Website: apple-inc
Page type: customer-info-address
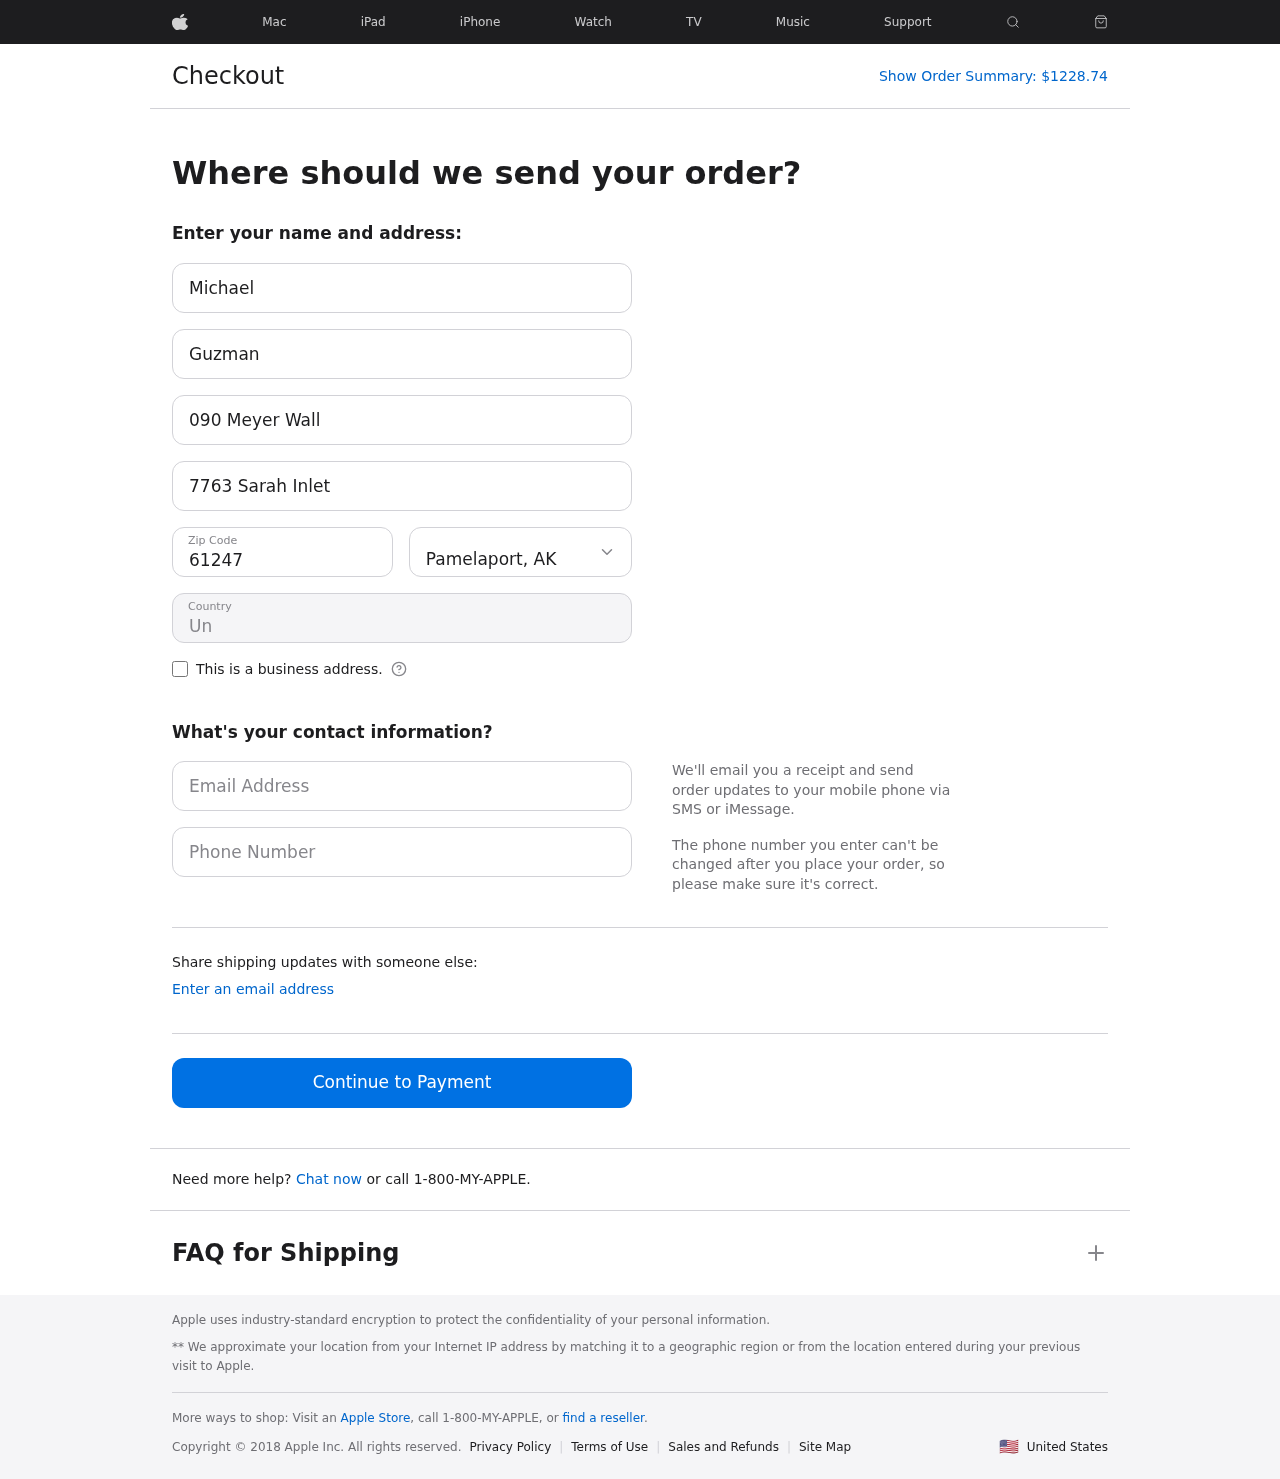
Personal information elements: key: PII_CITY_STATE
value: Pamelaport, AK
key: PII_COUNTRY
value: United States
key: PII_EMAIL
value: mguzman@hotmail.com
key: PII_FIRSTNAME
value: Michael
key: PII_LASTNAME
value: Guzman
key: PII_PHONE
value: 9974423378
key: PII_POSTCODE
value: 61247
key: PII_STREET
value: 090 Meyer Wall
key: PII_STREET2
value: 7763 Sarah Inlet
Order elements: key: ORDER_TOTAL
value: $1228.74